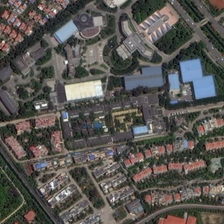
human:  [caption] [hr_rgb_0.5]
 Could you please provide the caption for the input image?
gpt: many buildings and green trees are in a resort .

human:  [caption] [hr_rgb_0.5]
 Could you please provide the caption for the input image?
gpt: many buildings and green trees are in a resort .

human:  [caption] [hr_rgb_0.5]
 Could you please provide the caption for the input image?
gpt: many buildings and green trees are in a resort .

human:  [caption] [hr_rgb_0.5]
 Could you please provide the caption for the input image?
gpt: many buildings and green trees are in a resort .

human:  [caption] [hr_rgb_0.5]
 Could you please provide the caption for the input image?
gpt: many buildings and green trees are in a resort .